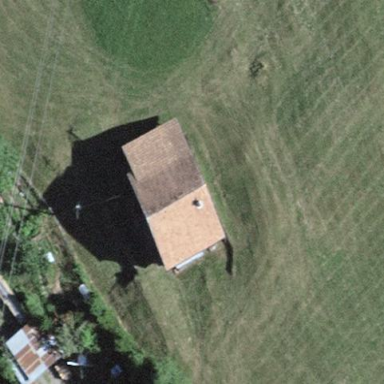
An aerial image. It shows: Barn.